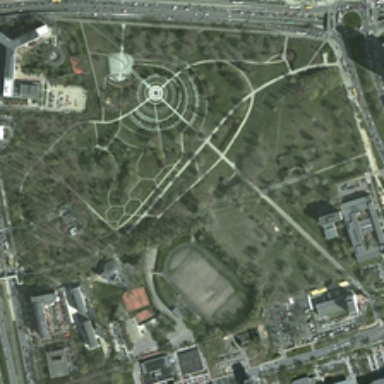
Four roads are around a park with many green trees and several buildings .